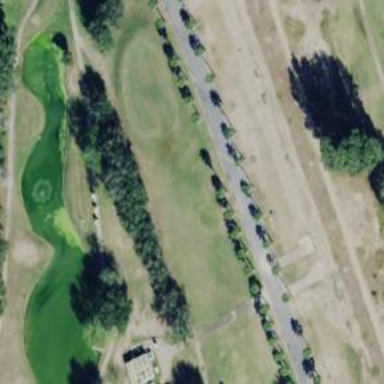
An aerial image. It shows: Service road used as golf cart path.